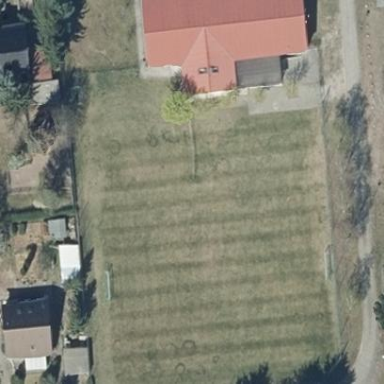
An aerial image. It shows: Soccer pitch for leisure land activities.